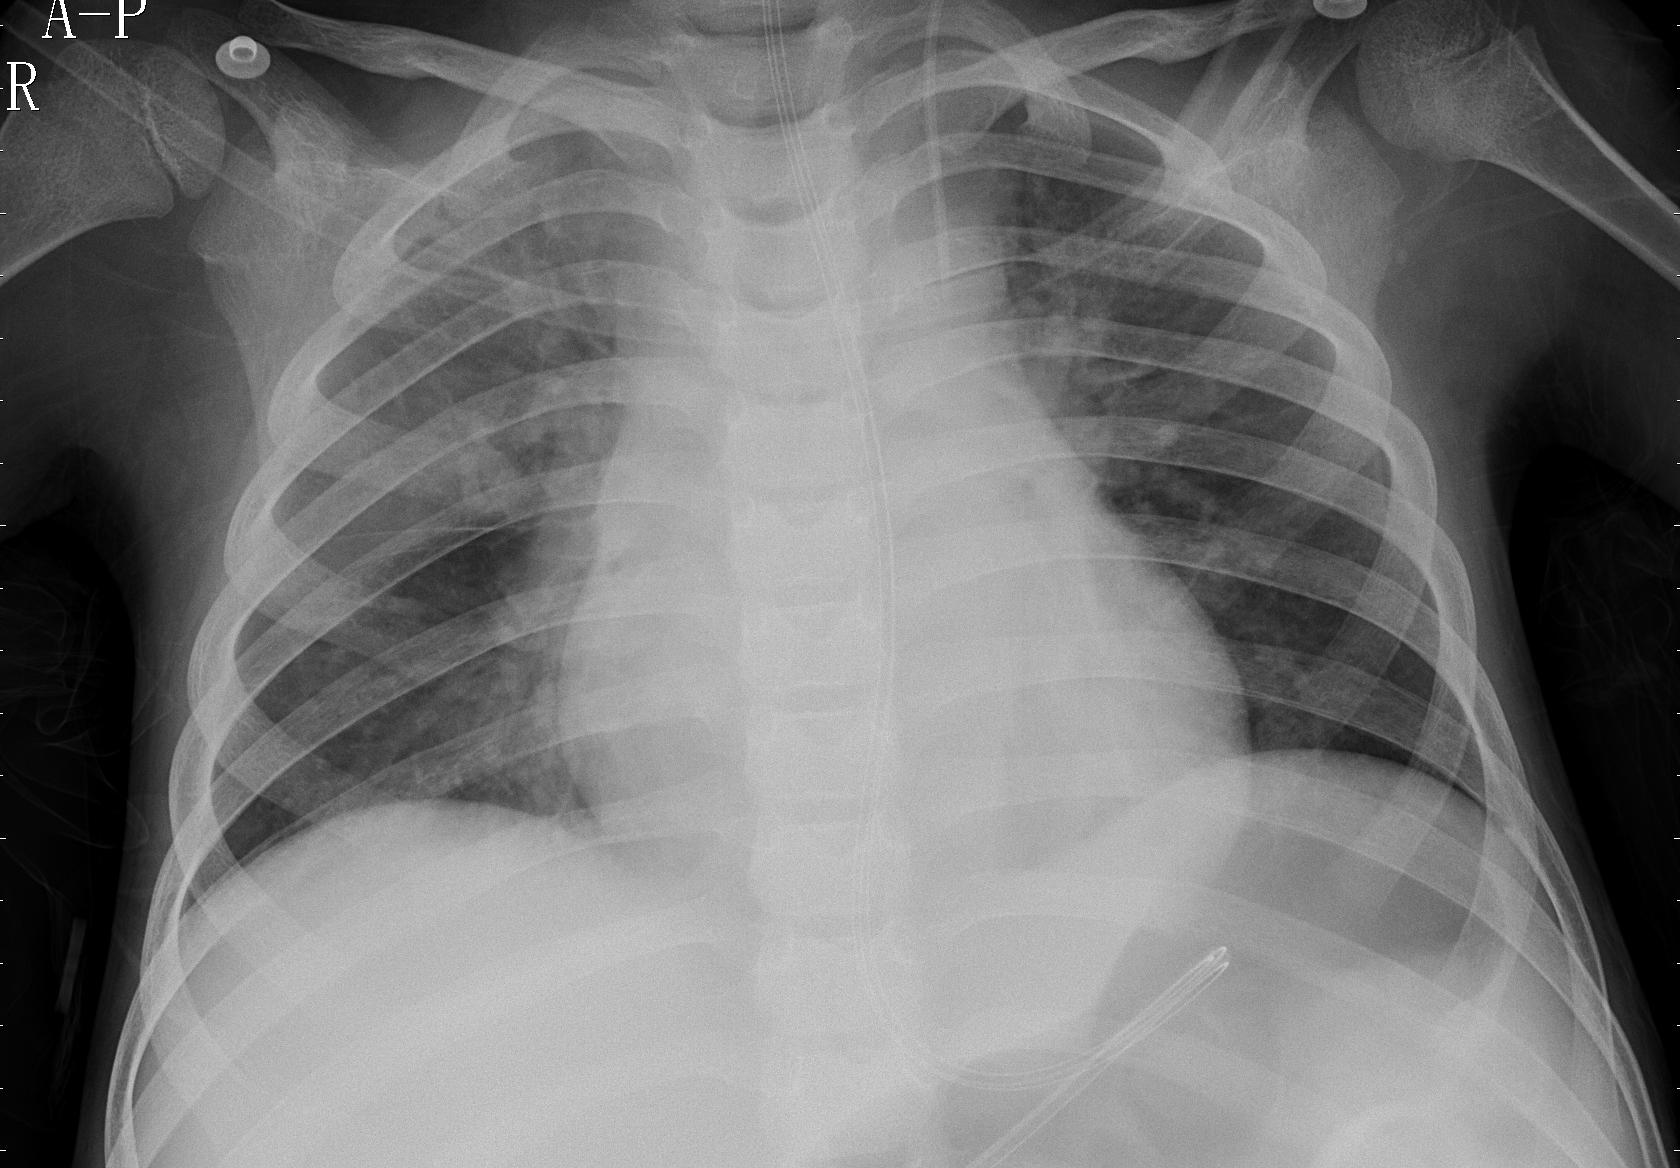
Diagnosis: PNEUMONIA